Question: In c# how can I crop a part of a picture like they do in minecraft

thanks in advance
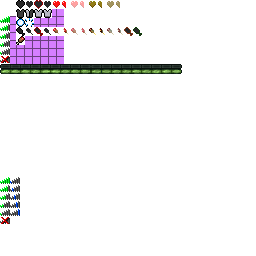
Answer: Use one of the 'Graphics.DrawImage' overloads that allows you to select just part of the source, for example <URL>
> Draws the at the specified location and with the specified size.